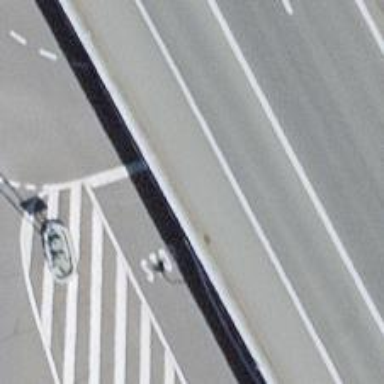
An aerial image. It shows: Lift gate barrier.